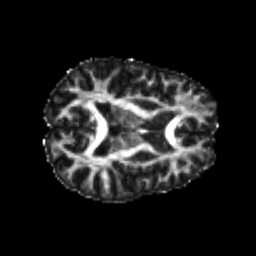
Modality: FA
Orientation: axial
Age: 23
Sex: female
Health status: healthy
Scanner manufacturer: philips
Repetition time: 7.388 s
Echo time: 0.08599 s